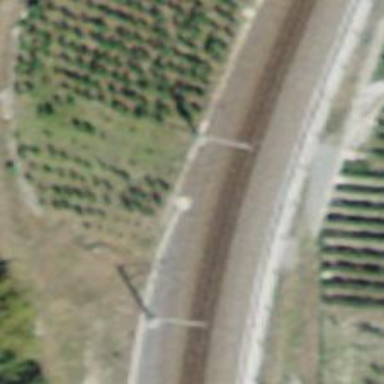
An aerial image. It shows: Catenary mast for power lines.